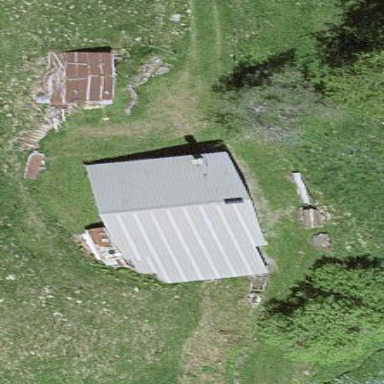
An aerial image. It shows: Building with gabled roof oriented across.